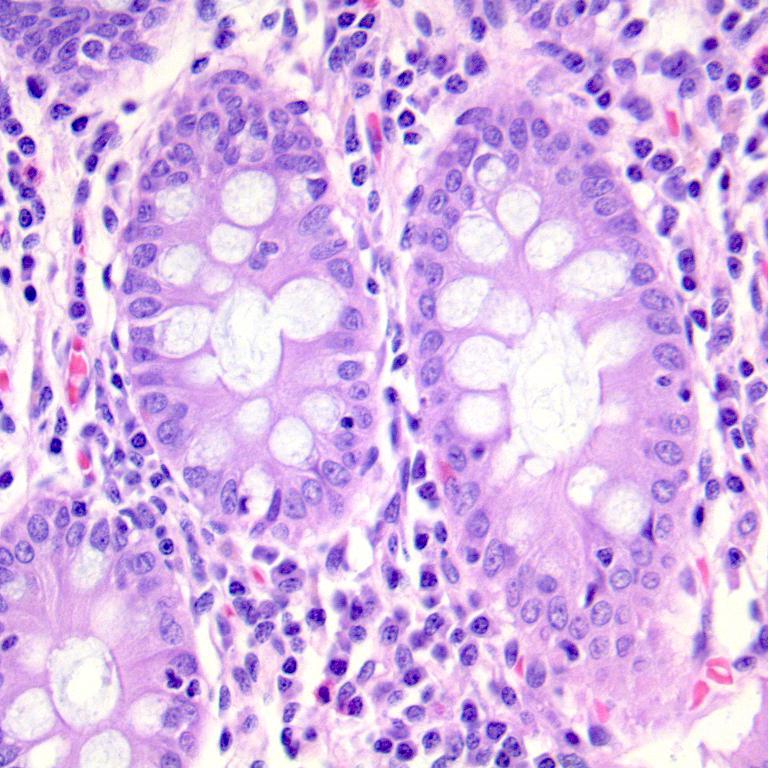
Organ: colon
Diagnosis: benign